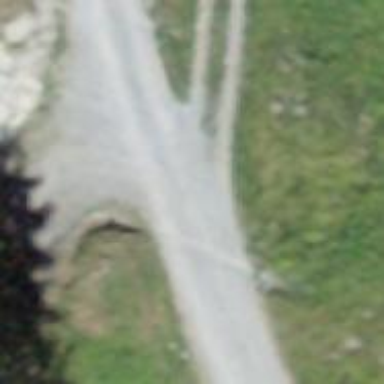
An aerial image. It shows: Unclassified road suitable for downhill skiing.